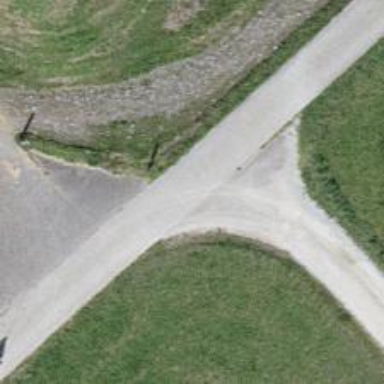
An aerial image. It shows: Well-maintained track road with grade 1 tracktype.